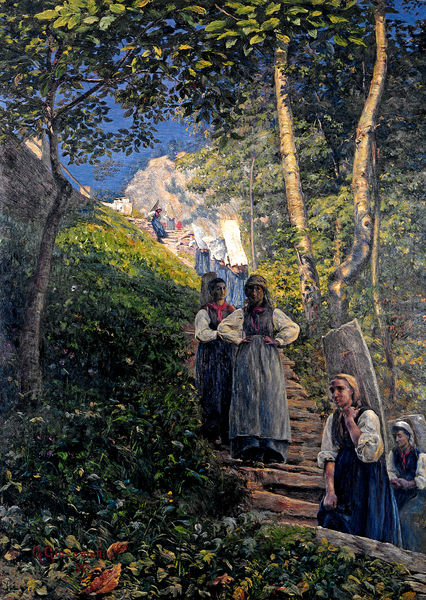
Titel: Bestie da soma, Steinträgerinnen im Bergell
Künstler: Giovanni Giacometti
Standort: Chur
Institution: Bündner Kunstmuseum
Schlagwörter: baum, berg, blau, blätter, felsen, gemälde, himmel, laub, schatten, wasser, bäume, frauen, grün, impressionismus, landschaft, frau, kleider, licht, rot, stein, tragen, signatur, hügel, sonne, gewänder, wald, arbeit, schürze, sommer, arbeiterinnen, bäuerinnen, last, transport, anstieg, treppe, blue, stair, steps, women, dress, green, old, painting, woman, brown, stufen, rock, sky, tree, hill, mountain, orange, trees, village, platten, grass, bushes, plants, mägde, spring, leaves, trunk, bush, farm, farmer, leaf, rauen, work, humans, carrying, arbeiterin, kiepen, workers, mühsam, farming, backpack, descending, build, leeves, backs, sy, grün7, boss, blue'sky, immpressionism